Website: ulta-beauty
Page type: address-validator
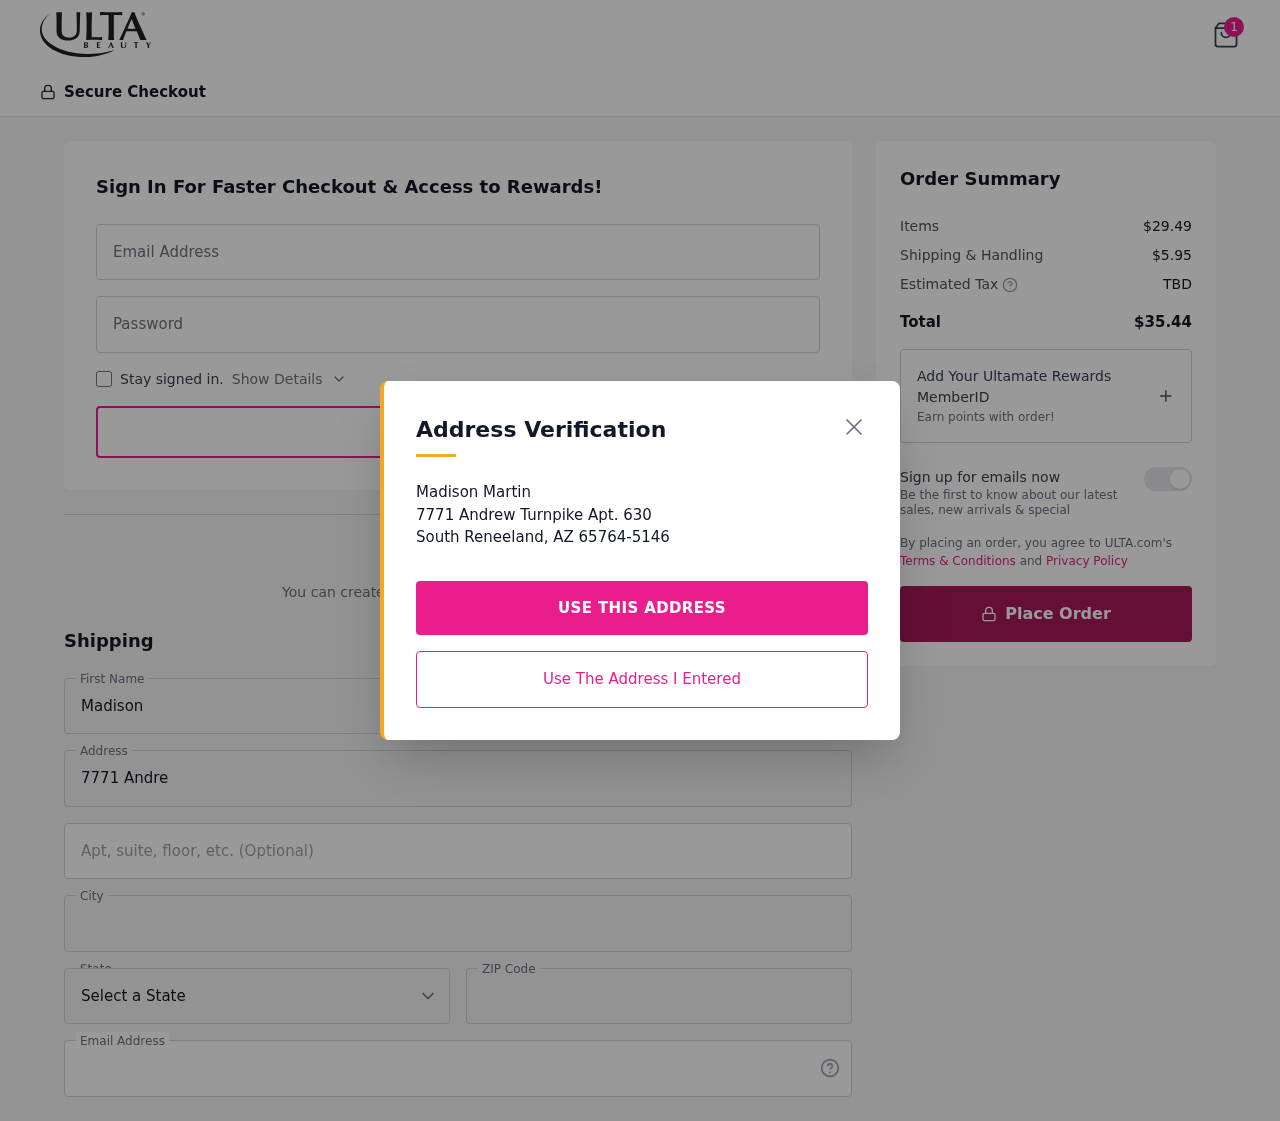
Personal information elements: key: PII_CITY
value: South Reneeland
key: PII_EMAIL
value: madisonmartin@yahoo.com
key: PII_FIRSTNAME
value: Madison
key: PII_LASTNAME
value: Martin
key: PII_POSTCODE
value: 65764
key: PII_STATE_ABBR
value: AZ
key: PII_STREET
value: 7771 Andrew Turnpike Apt. 630
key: PII_STREET2
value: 7771 Andrew Turnpike Apt. 630
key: PII_FULLNAME2
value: Madison Martin
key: PII_CITY2
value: South Reneeland
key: PII_STATE_ABBR2
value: AZ
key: PII_POSTCODE_FULL
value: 65764
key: PII_POSTCODE_EXT
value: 5146
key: PII_POSTCODE_NUMERIC
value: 65764
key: PII_POSTCODE_EXT_NUMERIC
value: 5146
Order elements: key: ORDER_NUM_ITEMS
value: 1
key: ORDER_SUBTOTAL
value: $29.49
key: ORDER_SHIPPING_COST
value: $5.95
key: ORDER_TOTAL
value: $35.44